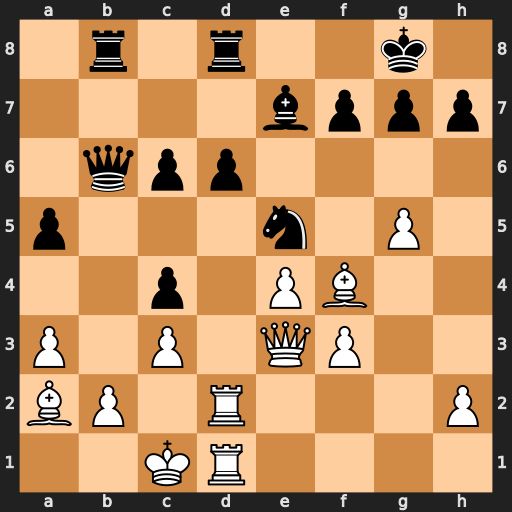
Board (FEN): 1r1r2k1/4bppp/1qpp4/p3n1P1/2p1PB2/P1P1QP2/BP1R3P/2KR4
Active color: w
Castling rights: -
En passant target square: -
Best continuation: Qxb6 Rxb6 Bxe5